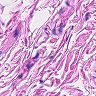
Metastatic tissue present: no